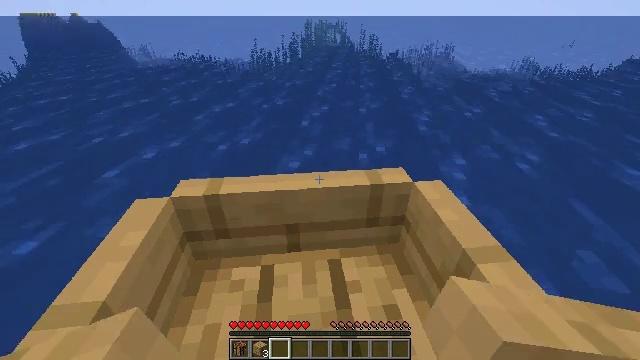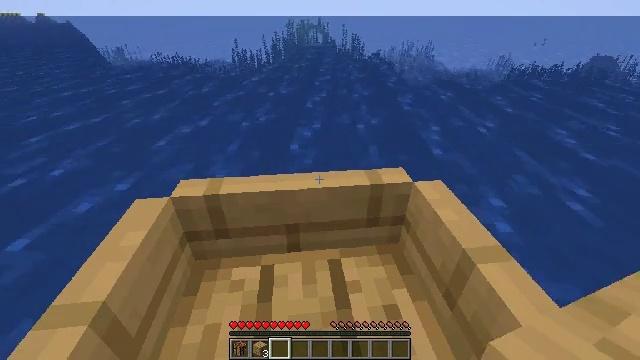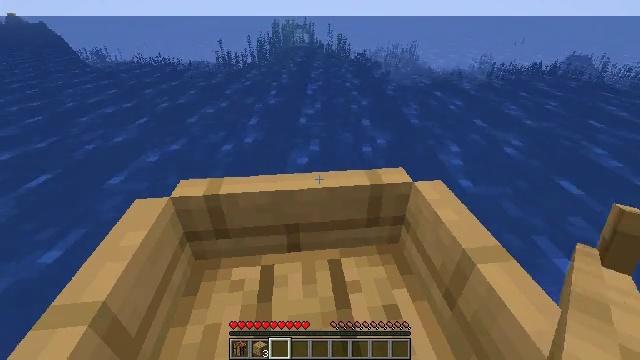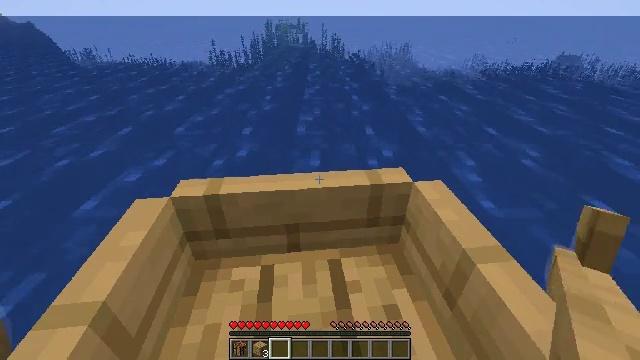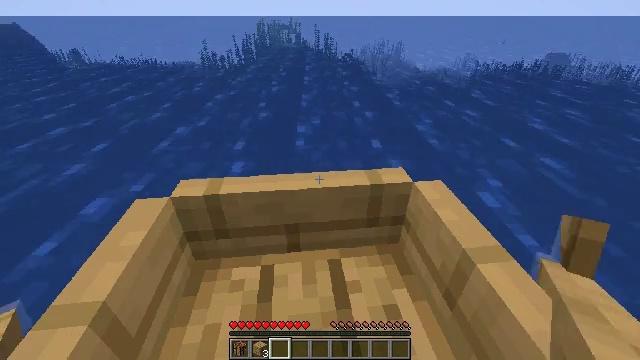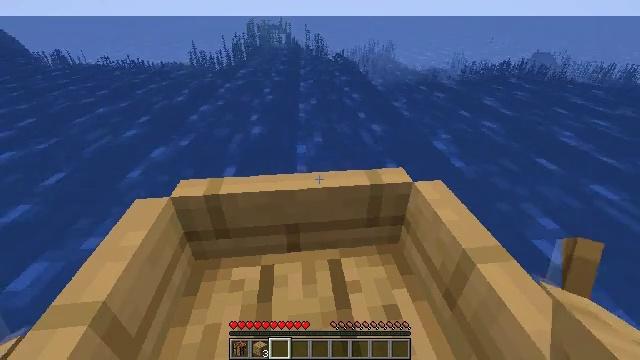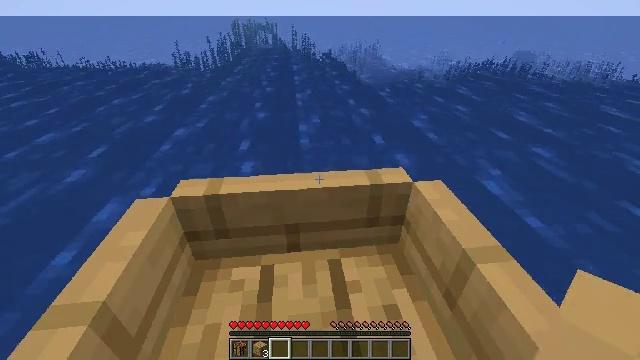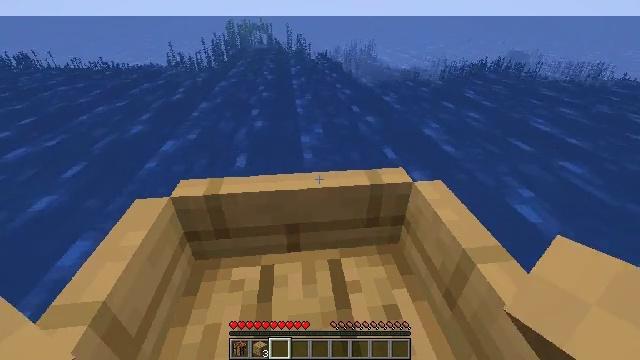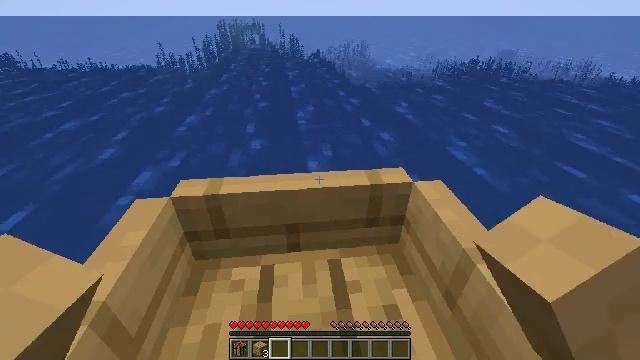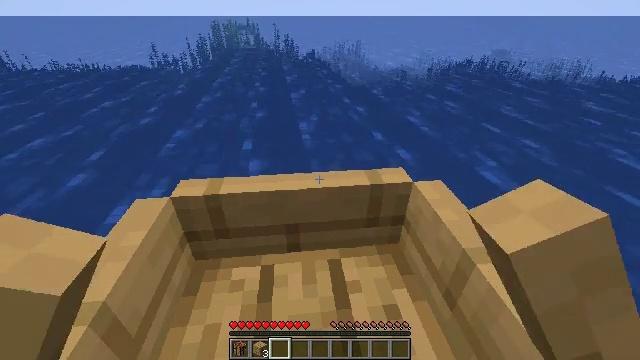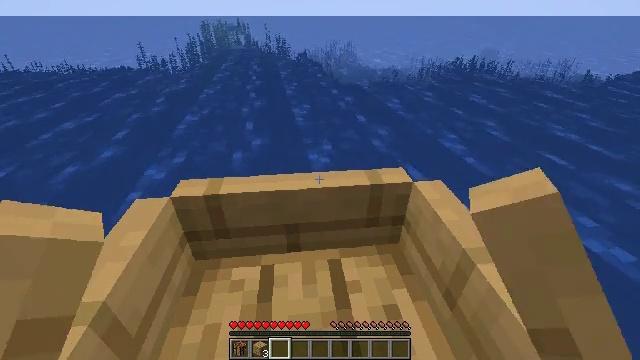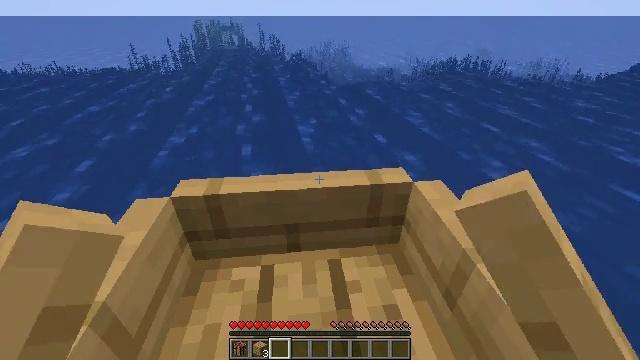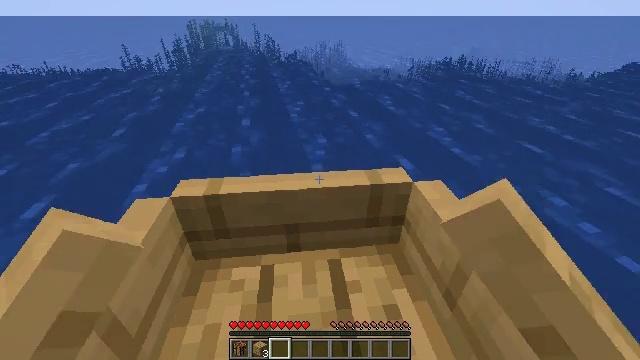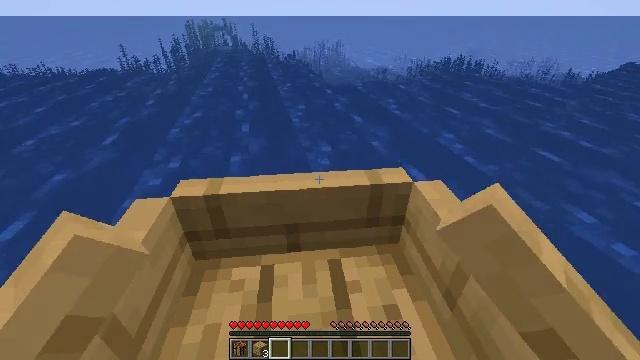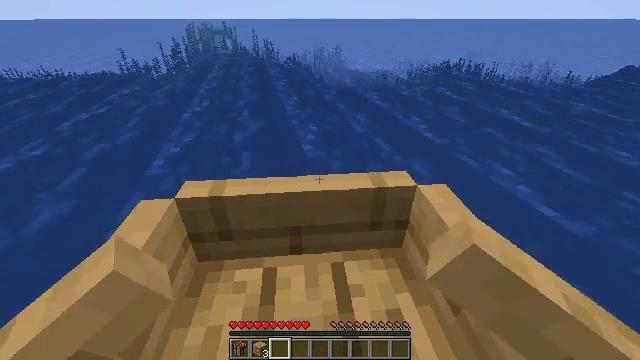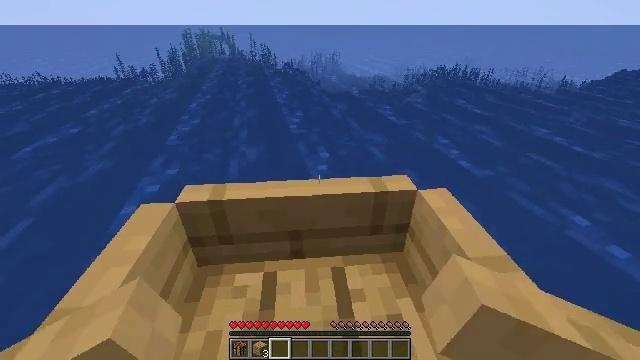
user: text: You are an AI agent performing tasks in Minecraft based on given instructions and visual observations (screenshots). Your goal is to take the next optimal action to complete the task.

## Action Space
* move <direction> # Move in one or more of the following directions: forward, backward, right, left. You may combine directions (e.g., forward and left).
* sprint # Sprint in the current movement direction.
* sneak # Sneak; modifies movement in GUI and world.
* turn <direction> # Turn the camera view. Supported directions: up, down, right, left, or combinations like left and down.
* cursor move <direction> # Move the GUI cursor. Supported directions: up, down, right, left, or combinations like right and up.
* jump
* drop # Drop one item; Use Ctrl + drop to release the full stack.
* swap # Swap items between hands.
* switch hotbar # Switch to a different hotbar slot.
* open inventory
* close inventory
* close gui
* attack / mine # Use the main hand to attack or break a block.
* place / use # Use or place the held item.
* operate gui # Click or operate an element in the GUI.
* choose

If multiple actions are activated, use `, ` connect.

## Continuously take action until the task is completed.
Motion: motion action
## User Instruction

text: Gather kelp growing in the sea.
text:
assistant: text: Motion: move forward
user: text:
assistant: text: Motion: move forward
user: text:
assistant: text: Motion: move forward
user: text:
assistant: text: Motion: move forward
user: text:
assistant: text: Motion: move forward
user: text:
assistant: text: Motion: move forward
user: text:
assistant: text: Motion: move forward
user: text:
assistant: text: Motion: move forward
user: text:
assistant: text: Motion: move forward
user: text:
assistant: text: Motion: move forward
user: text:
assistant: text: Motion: move forward
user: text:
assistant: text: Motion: move forward
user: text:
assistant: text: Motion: move forward
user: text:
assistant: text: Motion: move forward
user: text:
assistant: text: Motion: move forward
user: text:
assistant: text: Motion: move forward and move left, turn up
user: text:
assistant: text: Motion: move forward and move left
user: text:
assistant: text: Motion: move forward and move left
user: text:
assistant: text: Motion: move forward
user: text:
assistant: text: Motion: move forward
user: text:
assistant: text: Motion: move forward
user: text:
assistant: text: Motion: move forward
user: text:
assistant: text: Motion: move forward
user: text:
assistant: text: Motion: move forward
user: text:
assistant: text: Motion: move forward
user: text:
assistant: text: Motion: move forward
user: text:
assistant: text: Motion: move forward
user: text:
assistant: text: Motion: move forward
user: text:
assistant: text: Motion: move forward, turn up
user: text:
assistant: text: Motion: move forward, turn up